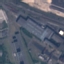
Label: Industrial